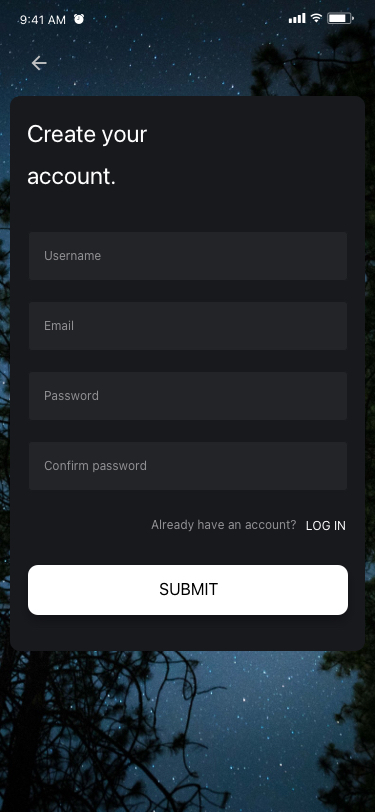
Text in this UI design:
UI Text/Heading/H4/Hightlight
UI Text/Heading/H5/Brandcolor
Create your
account.
Username
Email
Password
Confirm password
SUBMIT
Already have an account?
LOG IN
9:41 AM